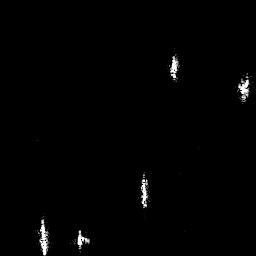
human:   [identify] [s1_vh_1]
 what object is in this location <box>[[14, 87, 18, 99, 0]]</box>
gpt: <ref>1 small ship at the bottom left</ref>